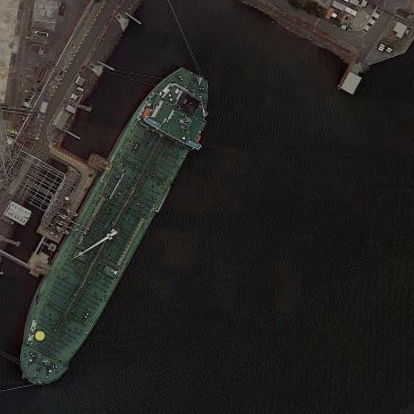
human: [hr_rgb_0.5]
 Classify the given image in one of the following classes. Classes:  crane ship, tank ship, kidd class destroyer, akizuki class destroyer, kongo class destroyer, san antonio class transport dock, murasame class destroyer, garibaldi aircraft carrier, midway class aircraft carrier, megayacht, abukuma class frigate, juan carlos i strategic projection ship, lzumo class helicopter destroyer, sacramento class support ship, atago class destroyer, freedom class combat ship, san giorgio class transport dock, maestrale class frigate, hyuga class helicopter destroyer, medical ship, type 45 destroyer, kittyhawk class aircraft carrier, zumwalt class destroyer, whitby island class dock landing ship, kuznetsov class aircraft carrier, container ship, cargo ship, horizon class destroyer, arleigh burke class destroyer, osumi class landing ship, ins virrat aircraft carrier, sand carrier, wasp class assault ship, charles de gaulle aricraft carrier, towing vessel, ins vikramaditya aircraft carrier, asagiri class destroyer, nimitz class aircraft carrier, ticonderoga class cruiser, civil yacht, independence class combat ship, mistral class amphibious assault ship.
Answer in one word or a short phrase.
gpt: Tank ship